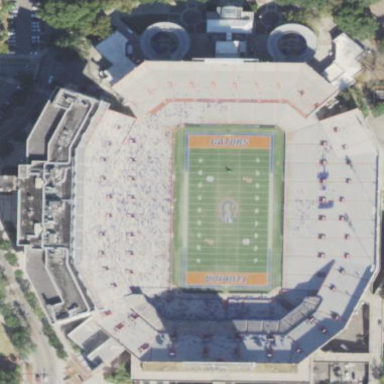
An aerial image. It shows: Stadium known as attraction for American football.